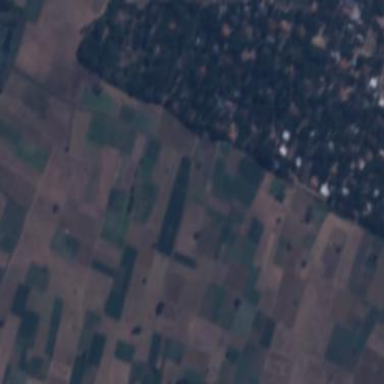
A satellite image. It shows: Farmland with rice crop.